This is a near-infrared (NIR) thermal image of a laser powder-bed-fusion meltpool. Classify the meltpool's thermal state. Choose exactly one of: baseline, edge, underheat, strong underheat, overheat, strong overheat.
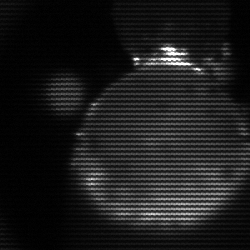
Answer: edge